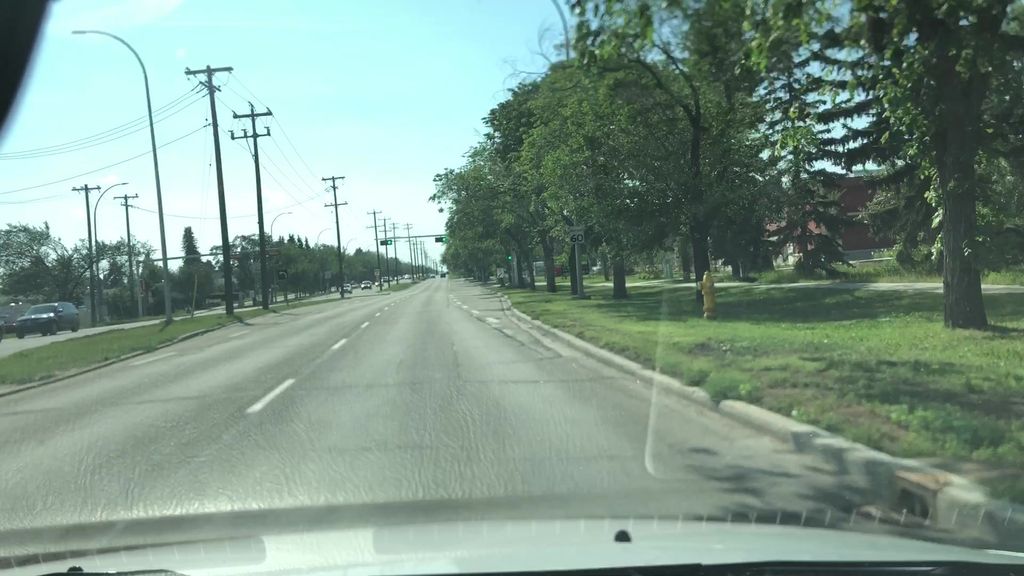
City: edmonton